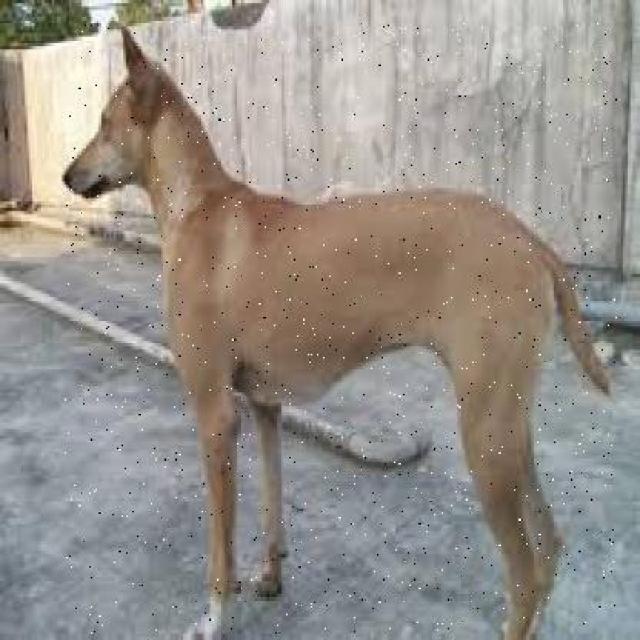
Healthy canine skin — no visible lesions, inflammation, or abnormalities. The skin and coat appear normal.